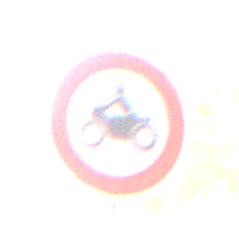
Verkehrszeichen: VerbotKraftraeder
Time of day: MorningAfternoon
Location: Outdoor (Suburban)
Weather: PartlyCloudy
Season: NotSpecified
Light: Natural